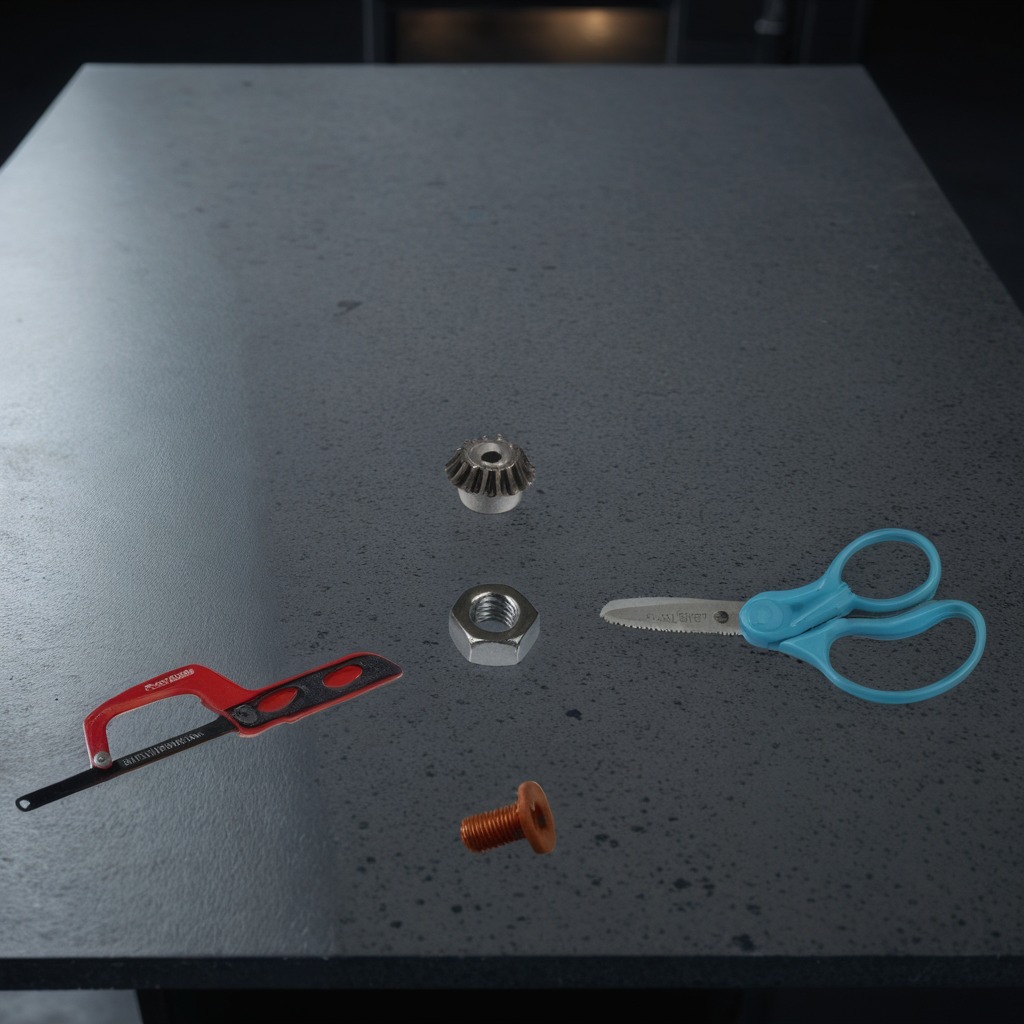
A steel gear with teeth, a metal machine screw, a handheld metal saw, a metal nut, and a pair of scissors are lying on a clean granite table inside a workshop at night.